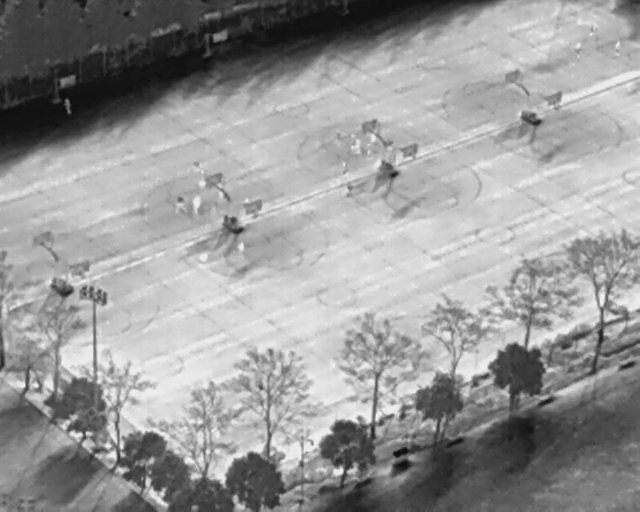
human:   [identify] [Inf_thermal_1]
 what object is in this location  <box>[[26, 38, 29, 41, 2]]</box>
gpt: <ref>1 large person at the left</ref>

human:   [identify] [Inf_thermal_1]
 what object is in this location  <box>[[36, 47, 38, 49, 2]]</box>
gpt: <ref>1 small person at the center</ref>